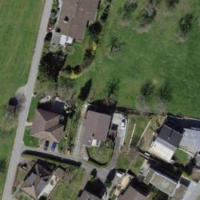
EUNIS habitat code: 55
Species observed at this site:
Cymbalaria muralis